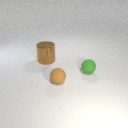
small green rubber sphere in front of large brown metal cylinder